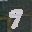
Label: 9